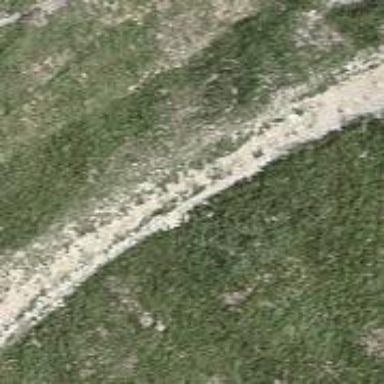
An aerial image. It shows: Path.